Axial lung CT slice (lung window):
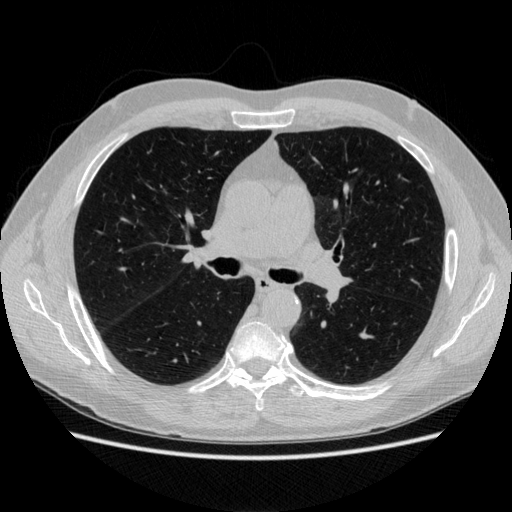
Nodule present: no